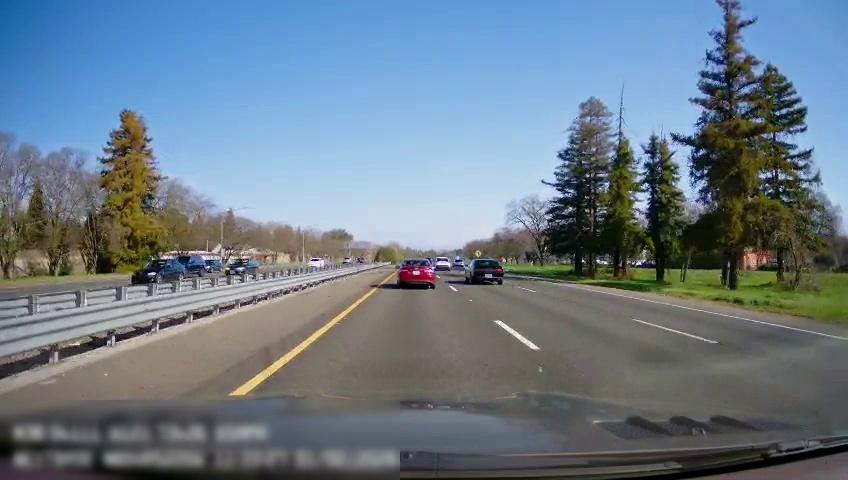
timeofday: Day
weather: Sunny
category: Drivable Space
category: Drivable Space
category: Vehicles | SUV
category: Vehicles | Car
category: Vehicles | Car
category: Vehicles | Car
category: Vehicles | Car
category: Vehicles | Car
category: Vehicles | Car
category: Vehicles | Car
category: Lanes | Current Lane
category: Lanes | Current Lane
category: Lanes | Alternate Lane
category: Lanes | Alternate Lane